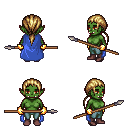
a pixel art fantasy rpg character, female body template, orc, green skin, blue cape, teal pants, blonde ponytail hairstyle, gold gloves, maroon shoes, spear, four views (front, back, left, right), 2x2 character sprite sheet, small pixel art, hard edges, no anti-aliasing